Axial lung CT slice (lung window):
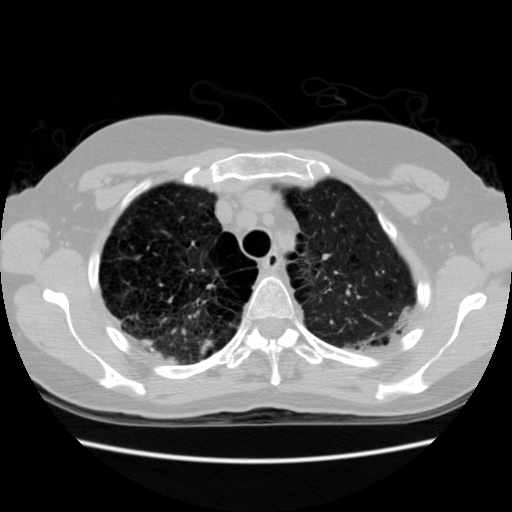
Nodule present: no